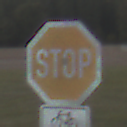
Verkehrszeichen: Stop
Zusatzzeichen unten: RichtungsangabeDurchPfeile9
Umgebung: Outdoor, Nature
Tageszeit: SunriseSunset
Wetter: PartlyCloudy
Licht: Natural
Jahreszeit: NotSpecified
Kontrast: LowContrast